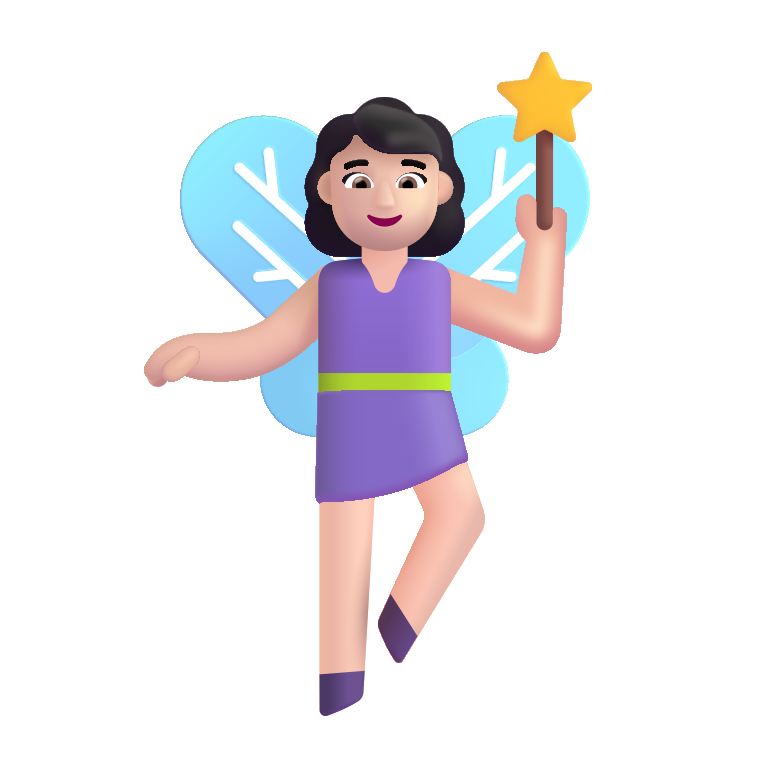
woman fairy color light